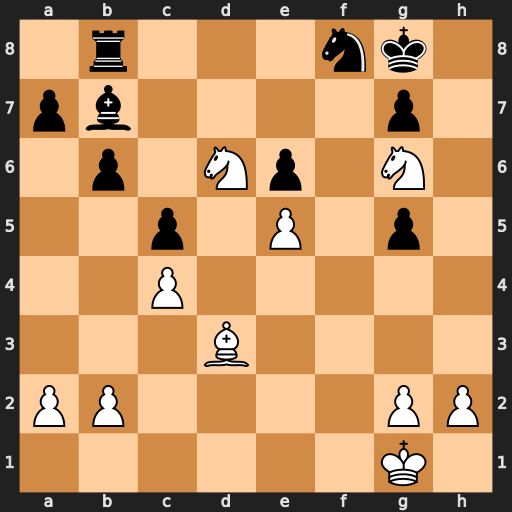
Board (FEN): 1r3nk1/pb4p1/1p1Np1N1/2p1P1p1/2P5/3B4/PP4PP/6K1
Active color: w
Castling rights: -
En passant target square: -
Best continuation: Ne7+ Kh8 Nf7#